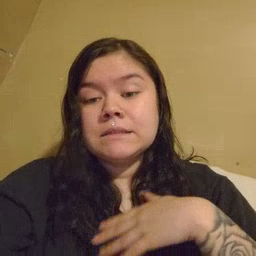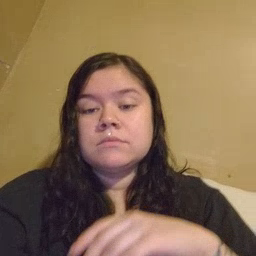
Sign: please